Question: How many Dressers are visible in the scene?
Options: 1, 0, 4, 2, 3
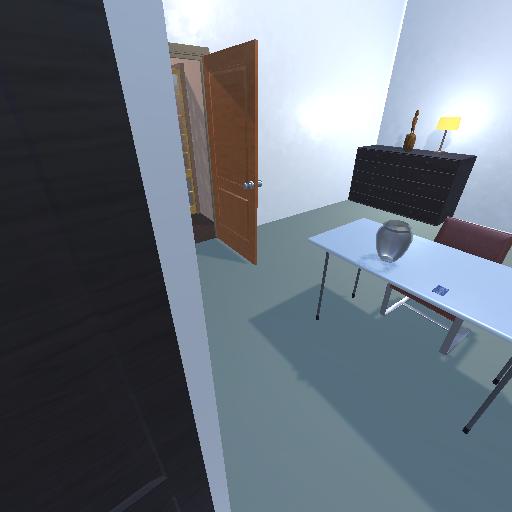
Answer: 1